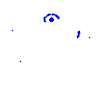
Particle: kaon